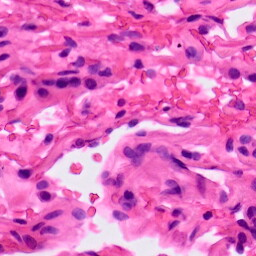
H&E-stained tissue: Lung